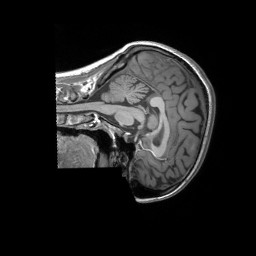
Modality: T1w
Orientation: sagittal